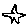
Label: star